Question: I'm new to meteor and added Restivus to my project. It works OK, but there is the IRON ROUTER doco at the bottom of the page.

It's not in the template ... how can I remove it?
'''
if (Meteor.isServer) {
Meteor.startup(function () {
// Global config
Restivus.configure({
useAuth: false,
prettyJson: true
});
Restivus.addCollection(Players);
if (Players.find().count() === 0) {
players = [{ name: "Shane Warne", order: 'Ristretto' },
{ name: "Mimi Macpherson", order: 'Expresso Forte'},
{ name: "Cathy Freeman", order: 'Lungo Forte'},
{ name: "Eric Bana", order: "Lungo Leggardo"}];
_.each(players, function (player) {
Players.insert(player);
});
}
});
}
'''
<URL>
This seems to be the issue ... not sure why it is still in the package
<URL>
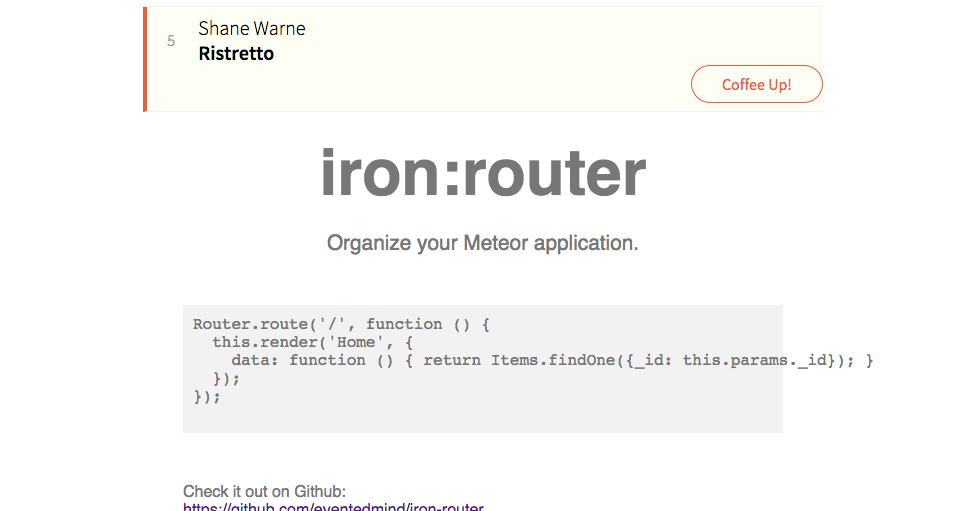
Answer: Sorry about that pesky Iron Router stuff! It's <URL> on Restivus, if that's too long to wait.
'iron:router''iron:router'